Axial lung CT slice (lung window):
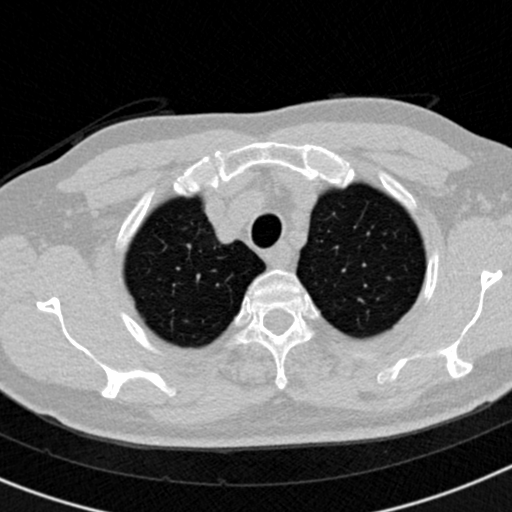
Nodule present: no